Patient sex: M
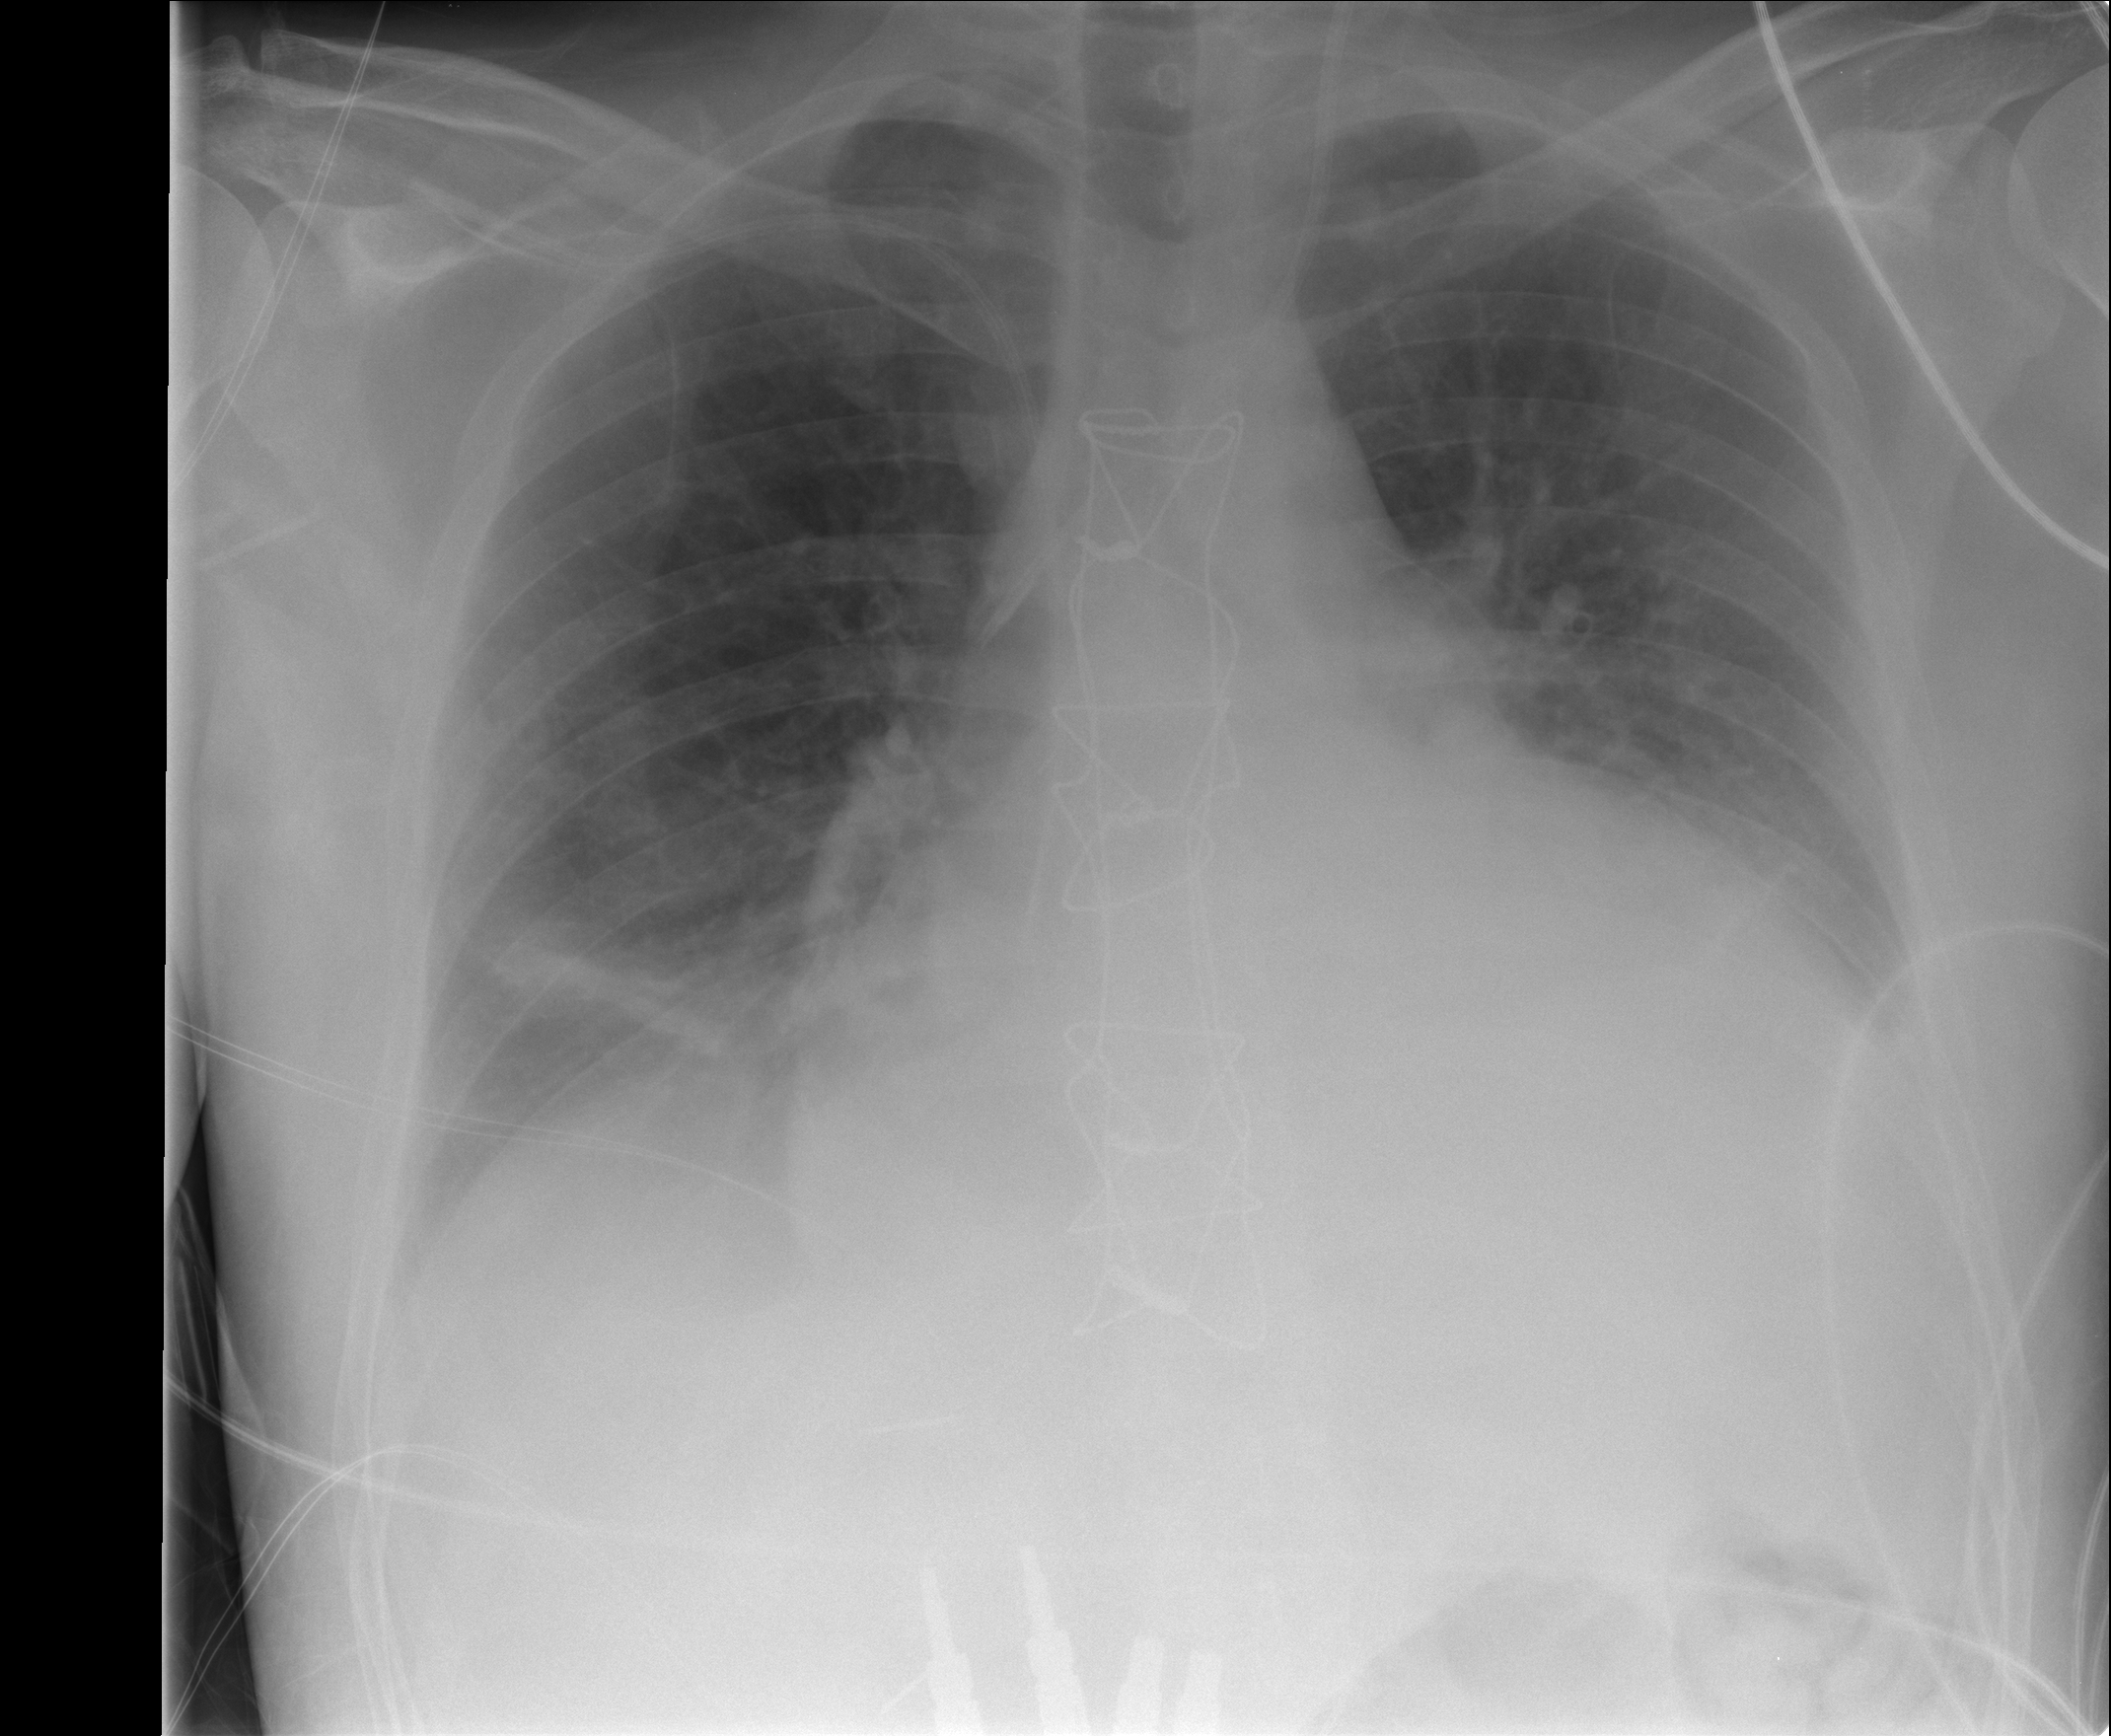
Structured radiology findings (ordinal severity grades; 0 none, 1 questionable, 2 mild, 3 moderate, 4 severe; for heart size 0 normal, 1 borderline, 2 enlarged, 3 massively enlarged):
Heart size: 2
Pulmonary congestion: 1
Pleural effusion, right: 2
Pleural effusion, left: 2
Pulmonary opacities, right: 0
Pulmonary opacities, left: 0
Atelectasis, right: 2
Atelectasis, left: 2